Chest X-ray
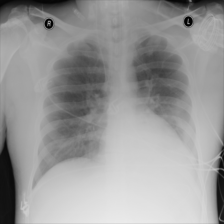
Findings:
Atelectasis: negative
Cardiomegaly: negative
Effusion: negative
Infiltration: positive
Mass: negative
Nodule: negative
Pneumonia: negative
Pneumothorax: negative
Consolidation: negative
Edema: negative
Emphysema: negative
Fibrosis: negative
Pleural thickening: negative
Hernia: negative